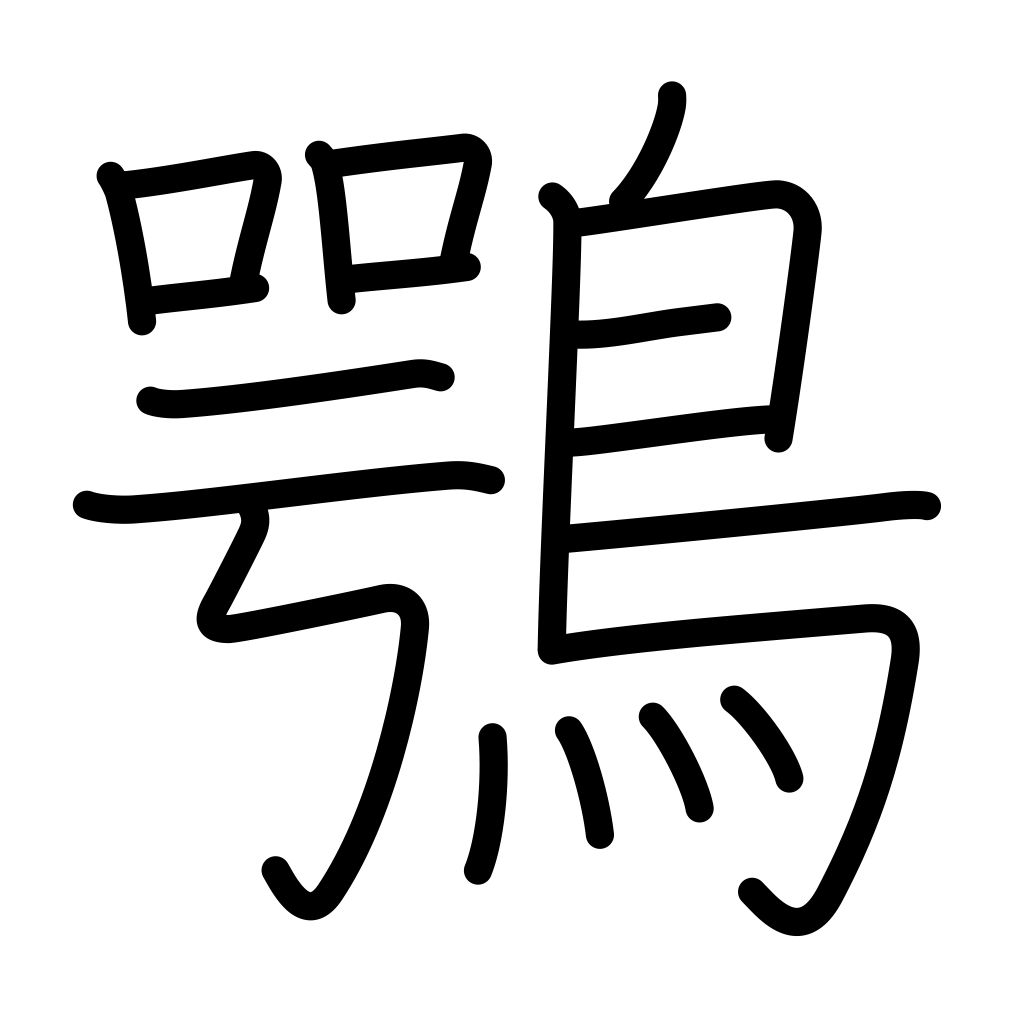
Meaning: osprey